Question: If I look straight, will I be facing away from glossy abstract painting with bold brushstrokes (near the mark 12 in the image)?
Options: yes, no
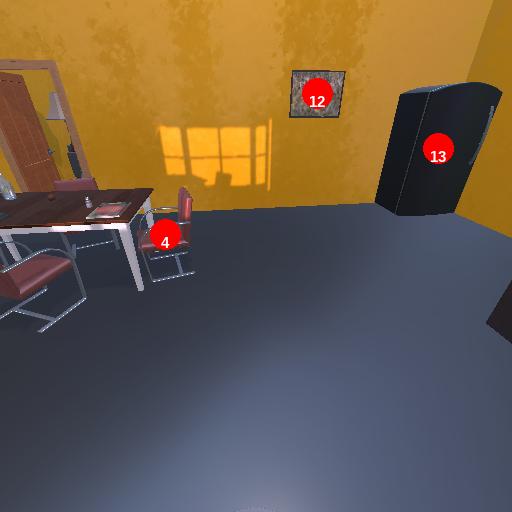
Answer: yes